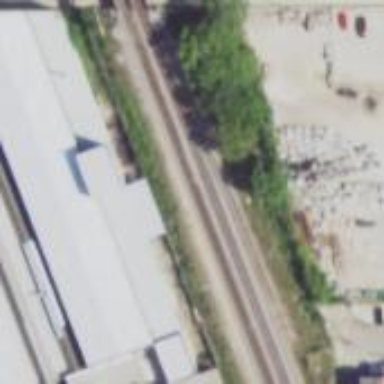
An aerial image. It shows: Disused railway spur service.